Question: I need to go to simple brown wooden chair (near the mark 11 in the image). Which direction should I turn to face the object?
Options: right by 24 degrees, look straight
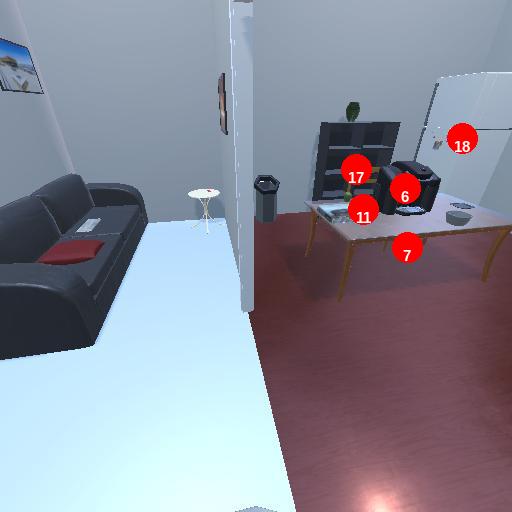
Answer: right by 24 degrees